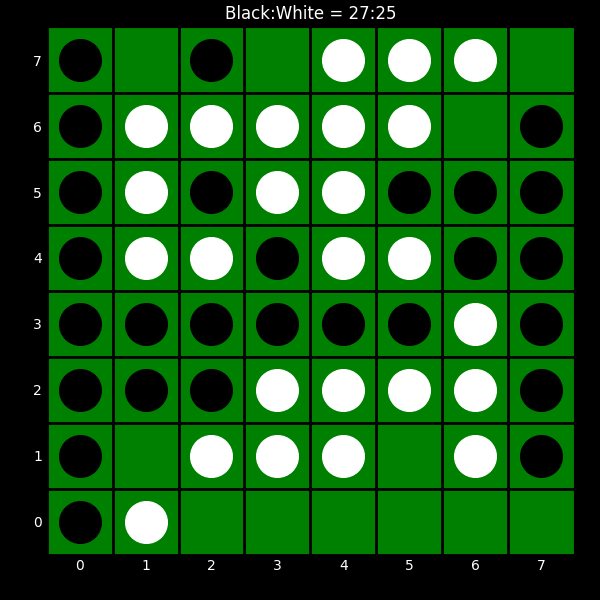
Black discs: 27
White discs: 25